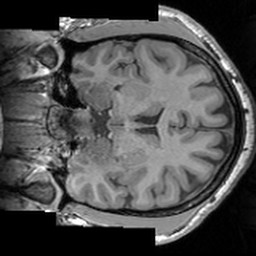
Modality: T1w
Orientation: coronal
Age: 28
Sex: male
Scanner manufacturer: siemens
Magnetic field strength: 3 T
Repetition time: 1.63 s
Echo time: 0.00311 s